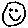
Label: smiley face